Field crop: maize
Growth stage: 2
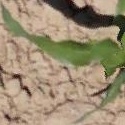
Species: maize